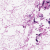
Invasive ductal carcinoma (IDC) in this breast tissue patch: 0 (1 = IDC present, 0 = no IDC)